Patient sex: M
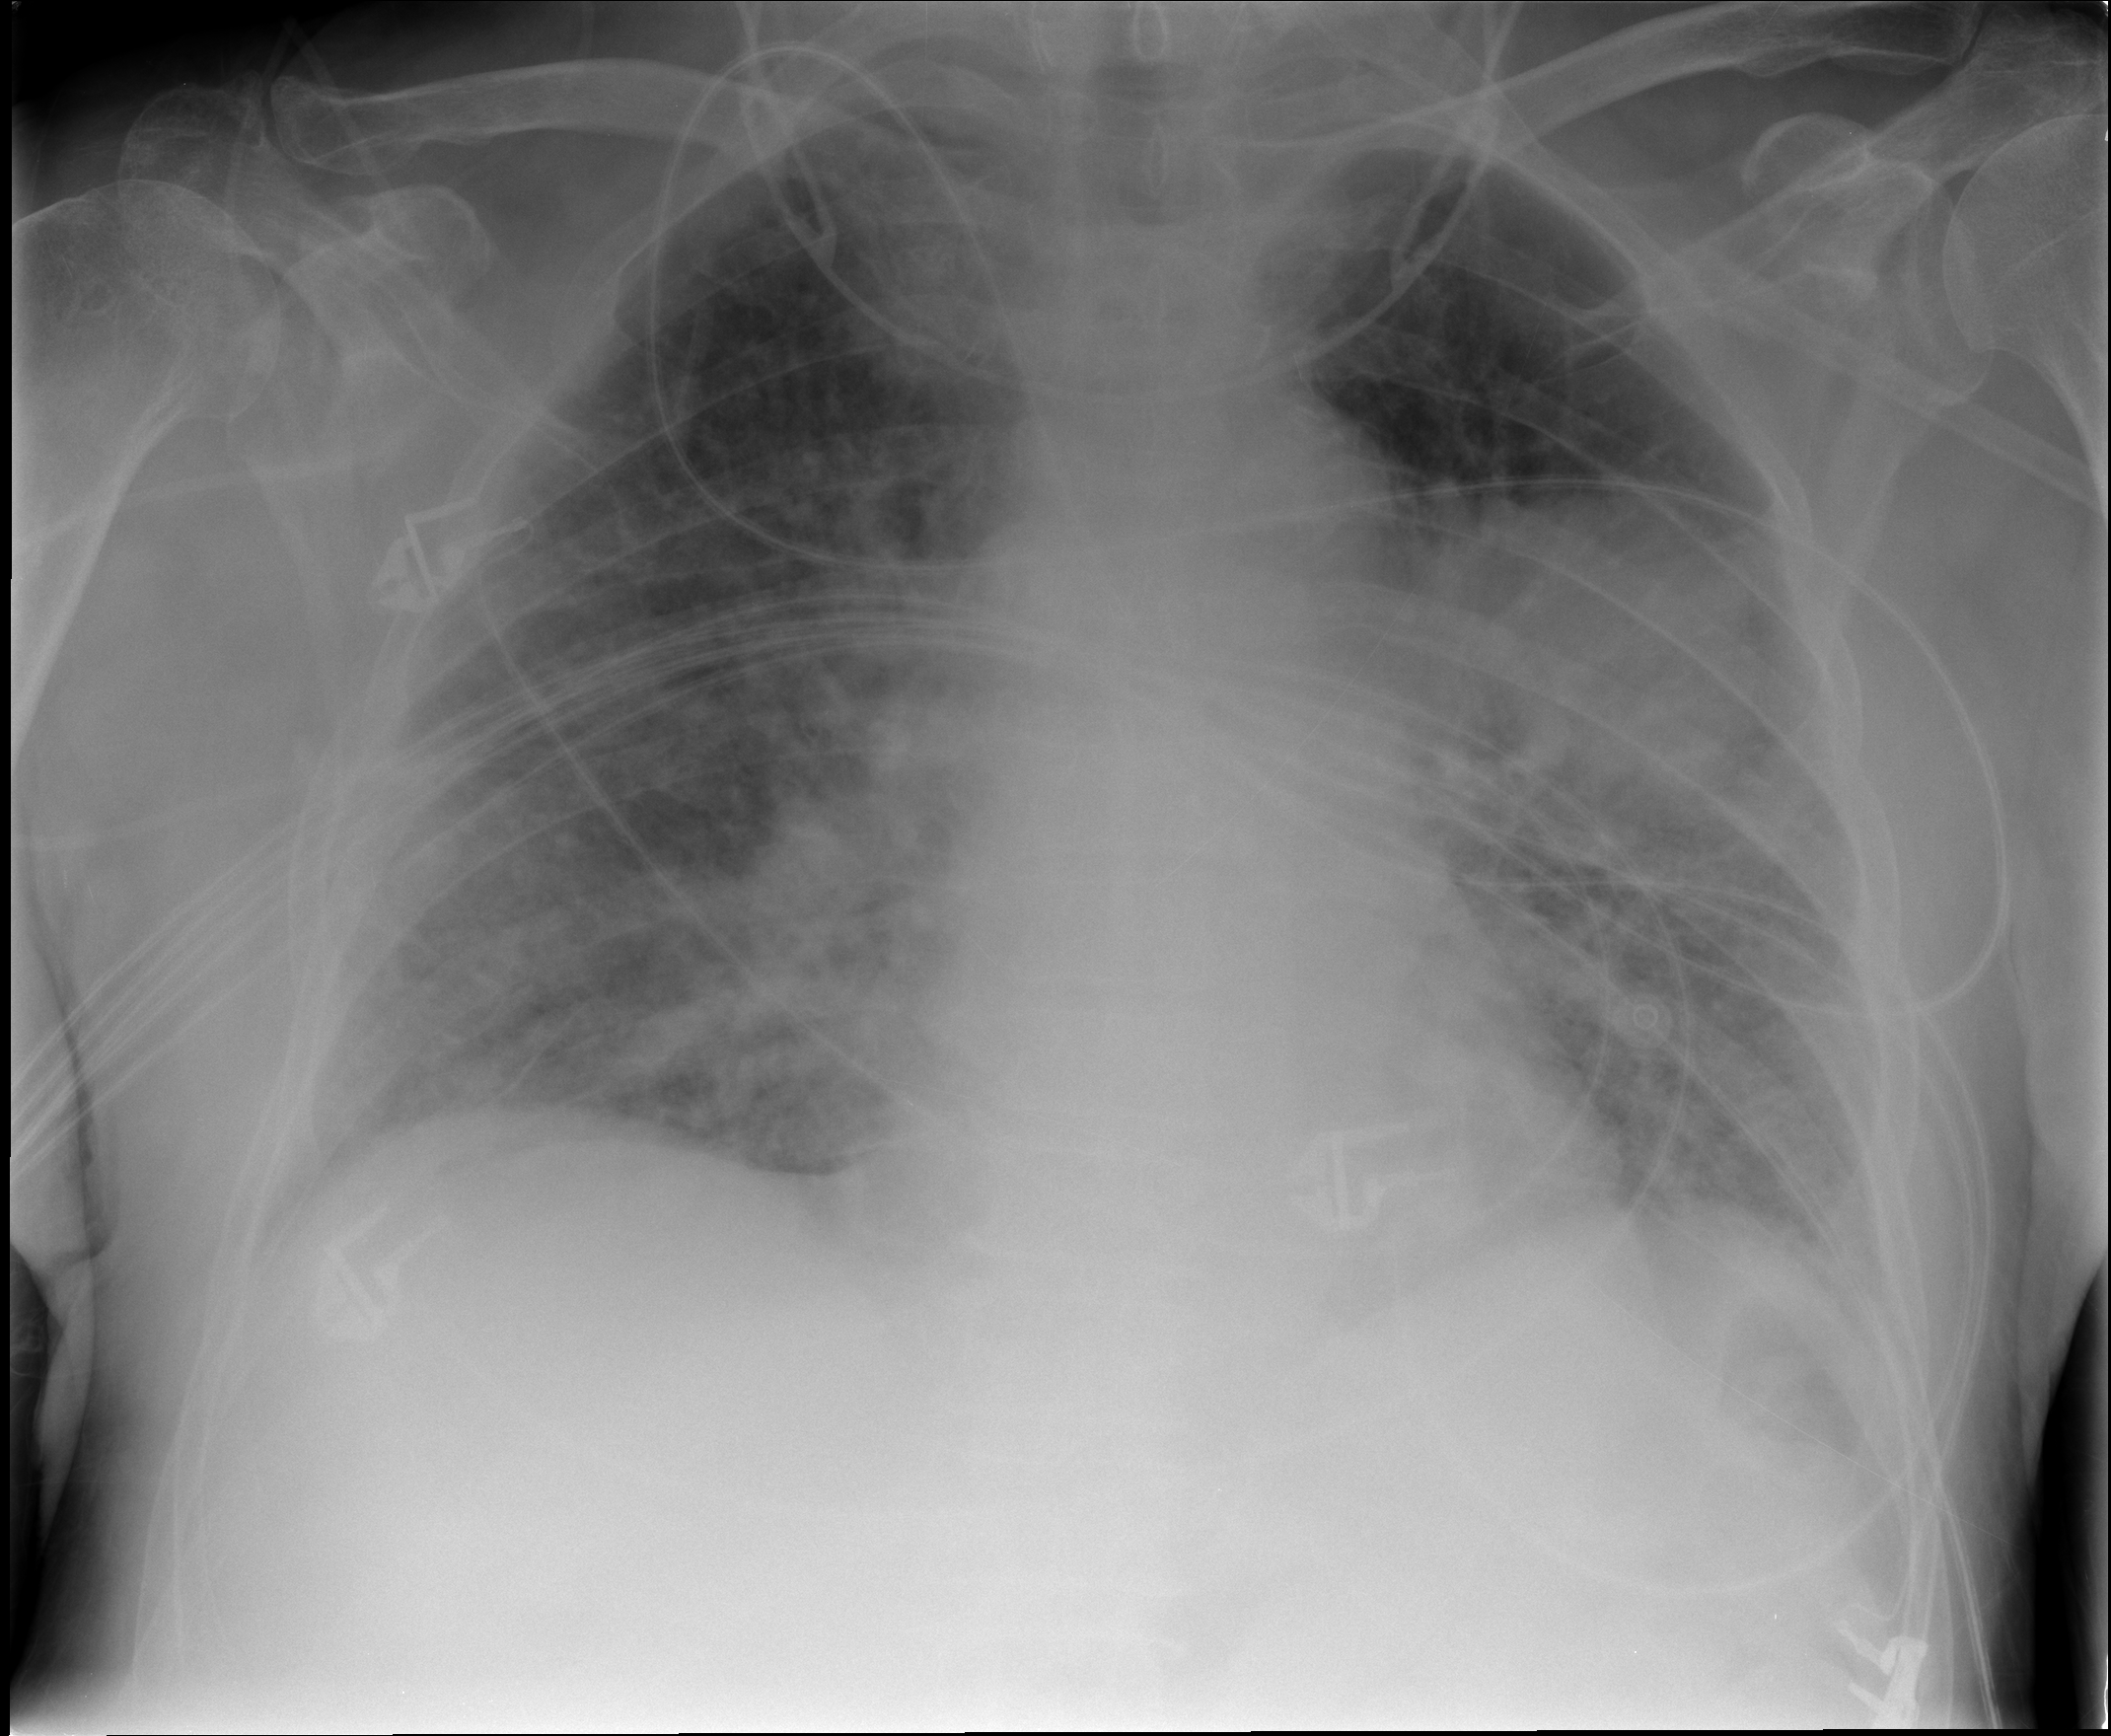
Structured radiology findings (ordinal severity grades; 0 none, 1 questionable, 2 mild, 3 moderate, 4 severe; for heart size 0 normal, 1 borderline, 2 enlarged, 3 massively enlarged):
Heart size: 0
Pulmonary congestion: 3
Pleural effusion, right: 2
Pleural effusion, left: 2
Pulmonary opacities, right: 3
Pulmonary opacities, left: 4
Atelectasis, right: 0
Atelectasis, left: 3